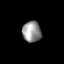
Tissue: prostate
Cell type: T cells
Senescence score: 0.6843
Nuclear area (px): 387
Mean DAPI intensity: 147.752